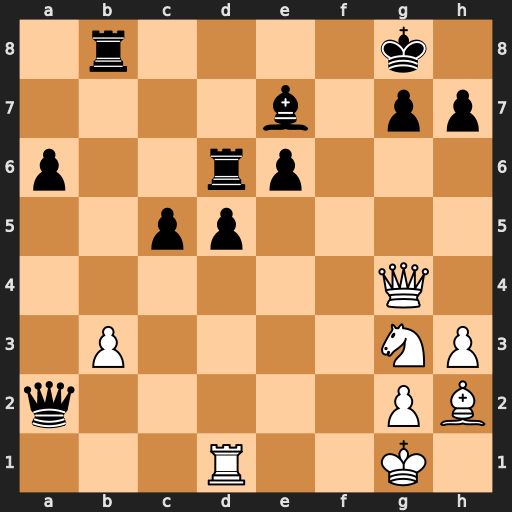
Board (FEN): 1r4k1/4b1pp/p2rp3/2pp4/6Q1/1P4NP/q5PB/3R2K1
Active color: w
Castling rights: -
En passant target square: -
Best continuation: Nh5 Qb2 Bxd6 Bxd6 Qxe6+